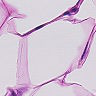
Metastatic tissue present: no